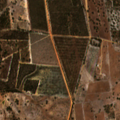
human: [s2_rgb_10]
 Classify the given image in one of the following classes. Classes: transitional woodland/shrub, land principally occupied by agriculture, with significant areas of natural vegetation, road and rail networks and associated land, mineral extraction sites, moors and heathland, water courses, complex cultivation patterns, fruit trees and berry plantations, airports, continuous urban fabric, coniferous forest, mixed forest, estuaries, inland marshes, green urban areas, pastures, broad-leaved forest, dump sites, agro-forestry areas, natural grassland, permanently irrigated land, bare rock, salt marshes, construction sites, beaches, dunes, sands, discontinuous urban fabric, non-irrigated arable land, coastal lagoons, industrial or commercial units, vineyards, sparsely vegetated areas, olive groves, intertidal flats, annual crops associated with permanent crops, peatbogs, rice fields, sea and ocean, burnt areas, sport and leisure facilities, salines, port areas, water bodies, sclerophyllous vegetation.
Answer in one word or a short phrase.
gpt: annual crops associated with permanent crops, land principally occupied by agriculture, with significant areas of natural vegetation, agro-forestry areas, broad-leaved forest, transitional woodland/shrub